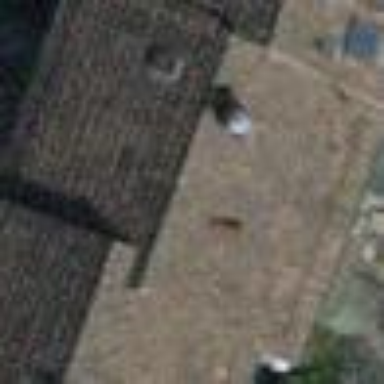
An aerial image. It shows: Terrace building.